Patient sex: M
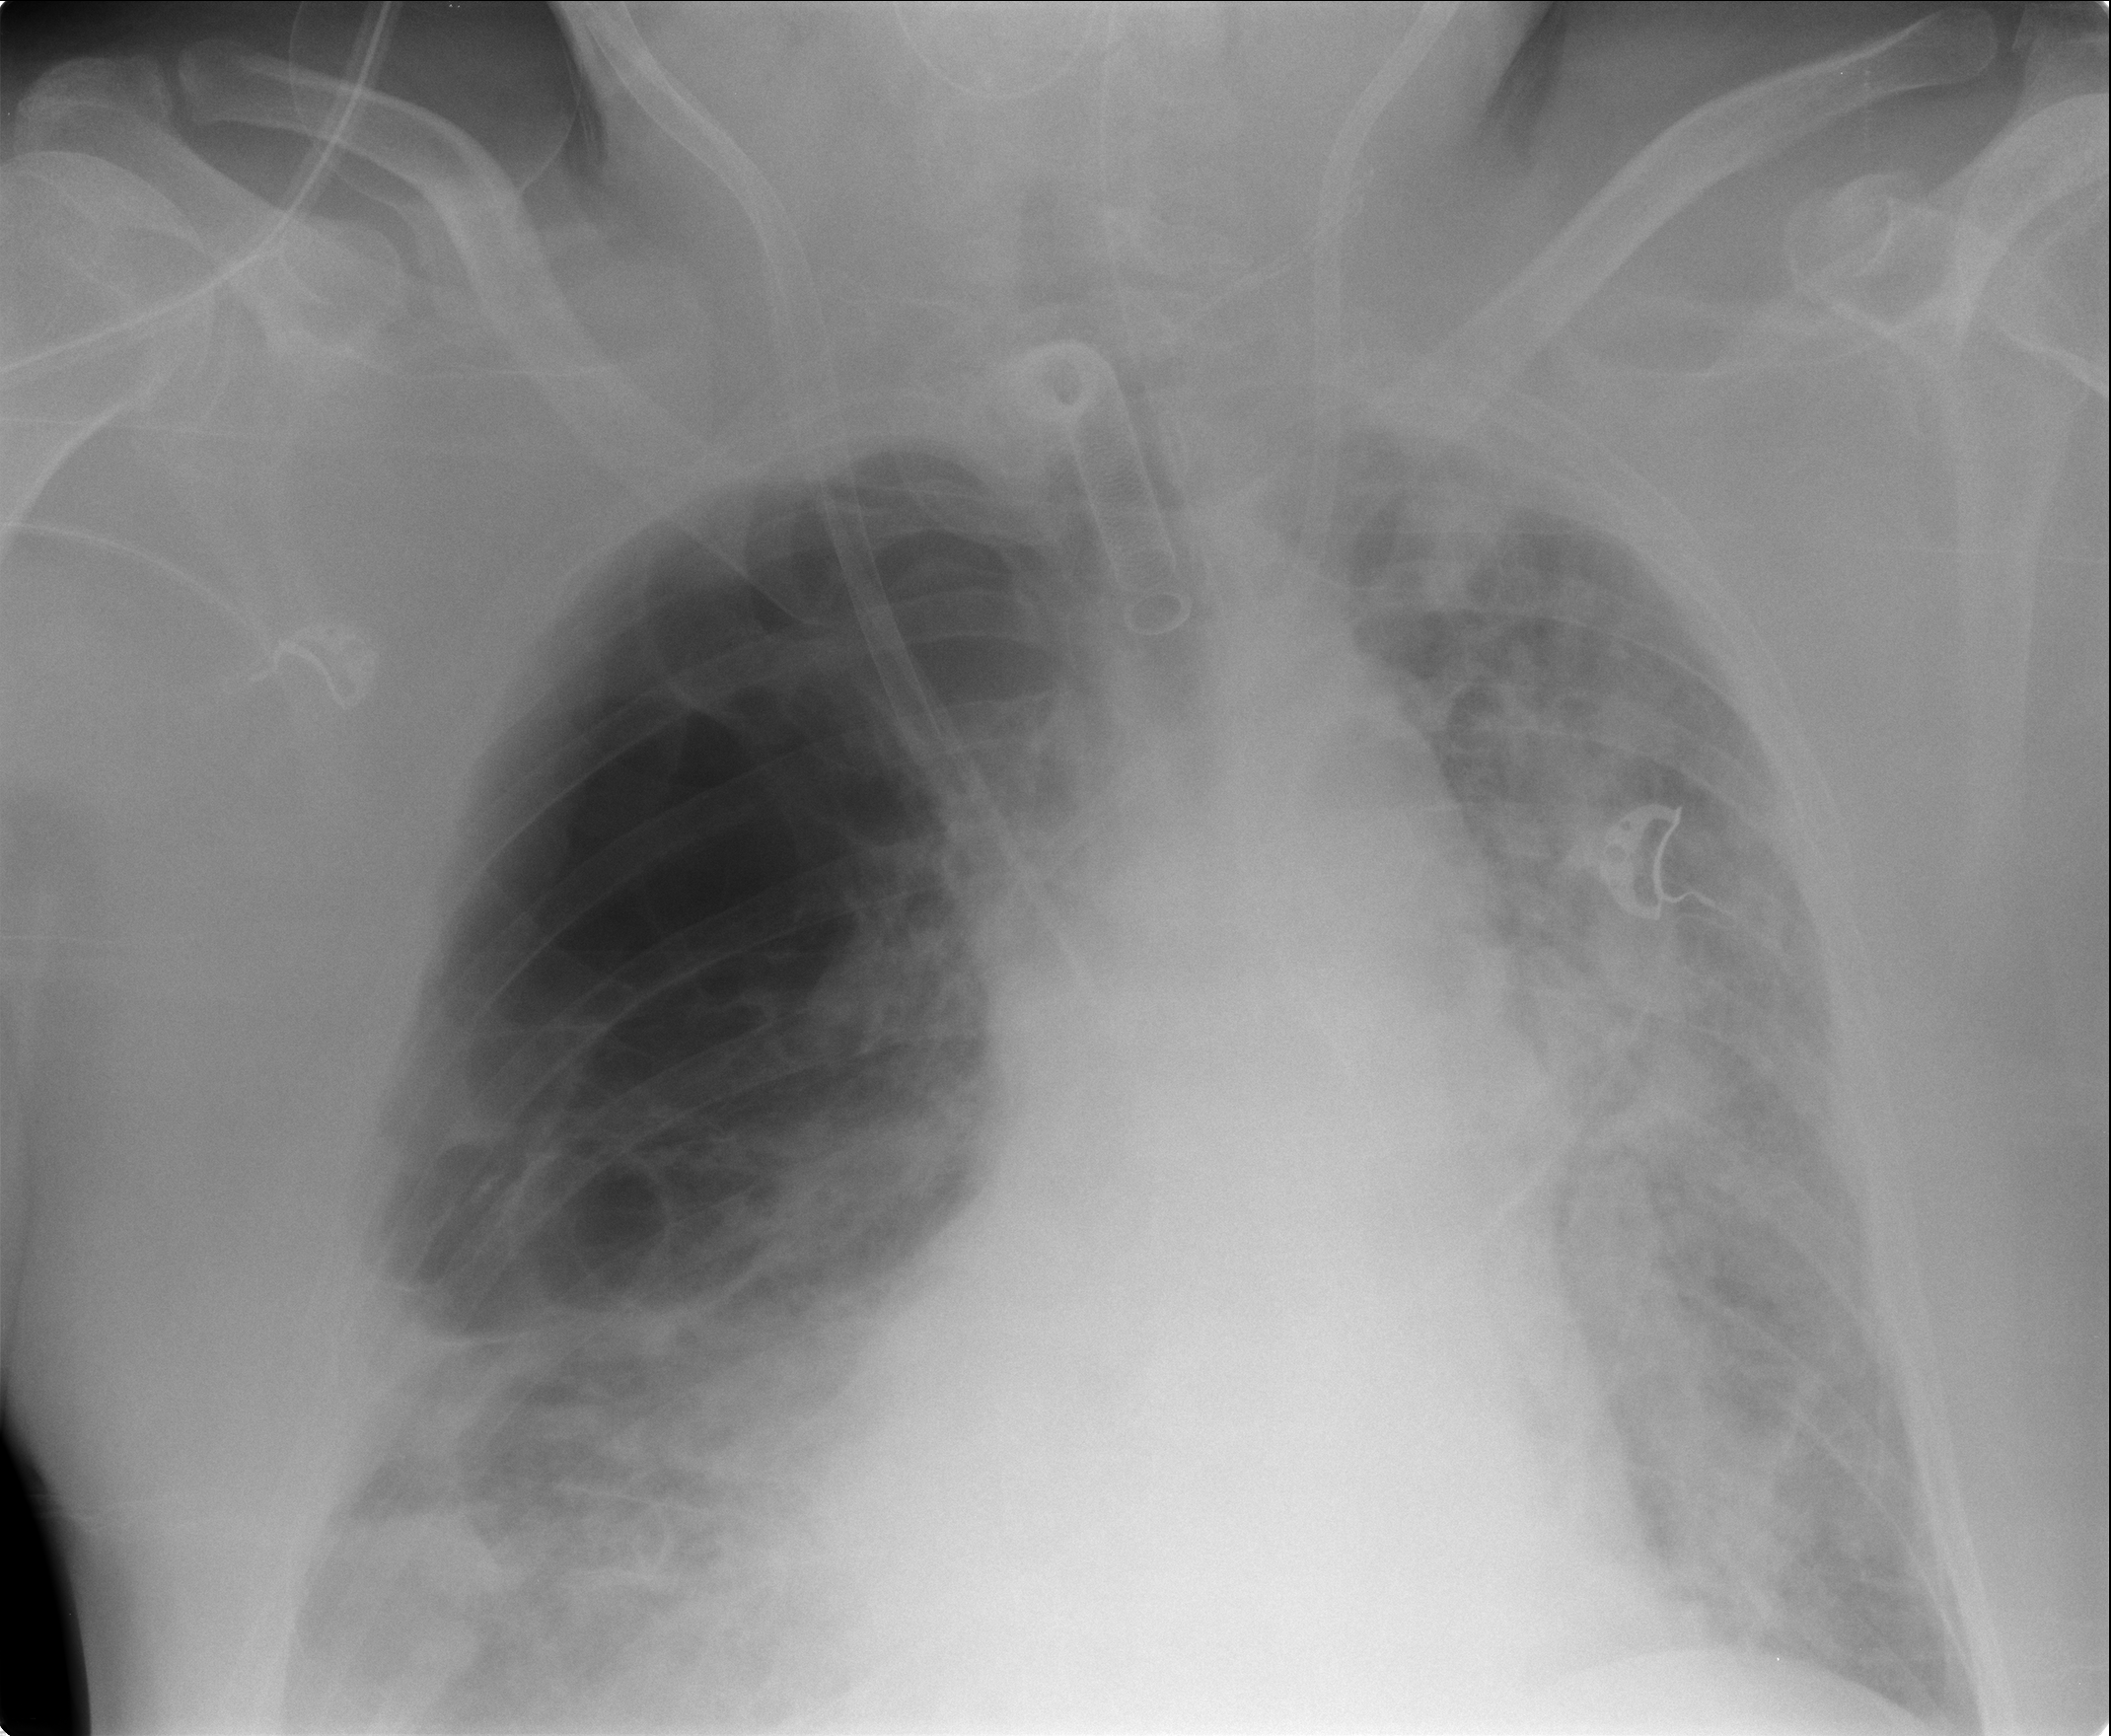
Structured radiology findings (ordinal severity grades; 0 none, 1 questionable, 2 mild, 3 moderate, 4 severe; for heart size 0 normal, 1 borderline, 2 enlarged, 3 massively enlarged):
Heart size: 0
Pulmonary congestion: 0
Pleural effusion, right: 0
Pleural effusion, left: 1
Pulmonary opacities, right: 0
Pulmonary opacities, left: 3
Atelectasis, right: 2
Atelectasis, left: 3